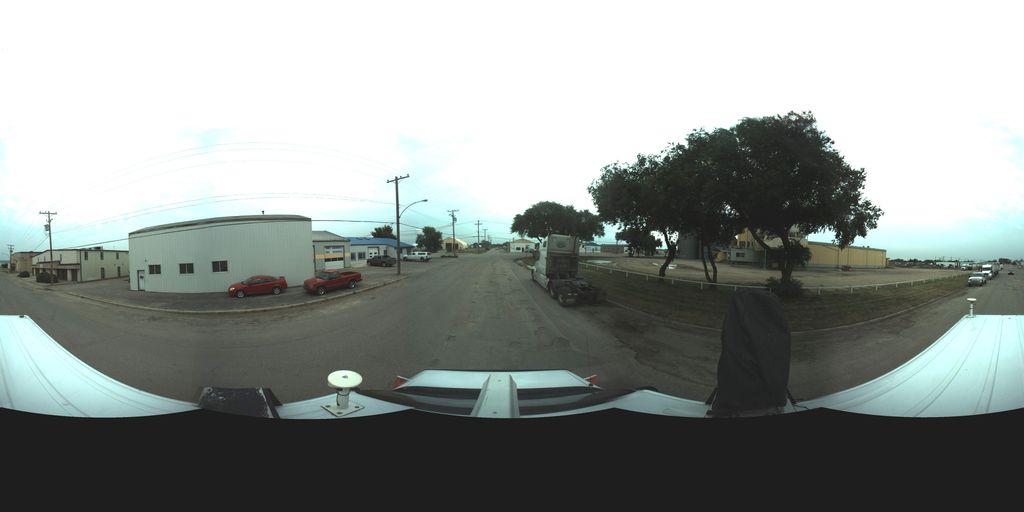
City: saskatoon